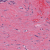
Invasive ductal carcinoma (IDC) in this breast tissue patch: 0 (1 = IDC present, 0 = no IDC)